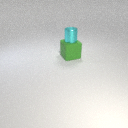
large green rubber cube below small cyan metal cylinder